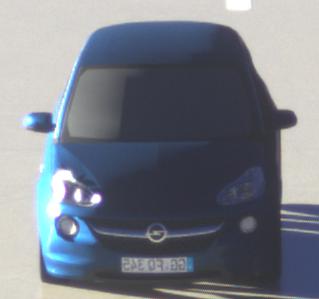
Make: Opel
Model: ADAM 1.2
Detailed model: ADAM
Model produced from: 2013/01
Model produced until: 2014/11
Doors: 3
Color: blue
Road condition: wet road
Daytime: sunrise or sunset
Contrast: high contrast